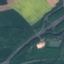
Label: Highway